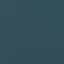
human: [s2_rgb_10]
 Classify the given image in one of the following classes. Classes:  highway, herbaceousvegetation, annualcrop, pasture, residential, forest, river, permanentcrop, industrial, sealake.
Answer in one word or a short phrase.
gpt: SeaLake